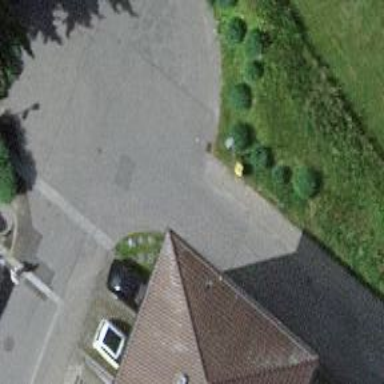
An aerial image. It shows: Post box.